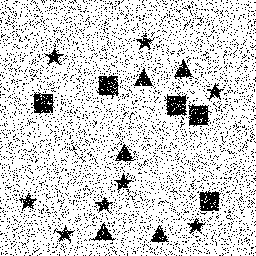
Squares: 5
Triangles: 5
Stars: 8
Total shapes: 18